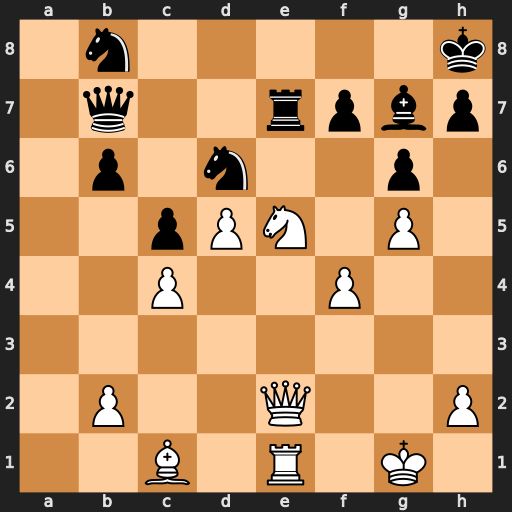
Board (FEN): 1n5k/1q2rpbp/1p1n2p1/2pPN1P1/2P2P2/8/1P2Q2P/2B1R1K1
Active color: w
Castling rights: -
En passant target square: -
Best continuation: Nxg6+ hxg6 Qxe7